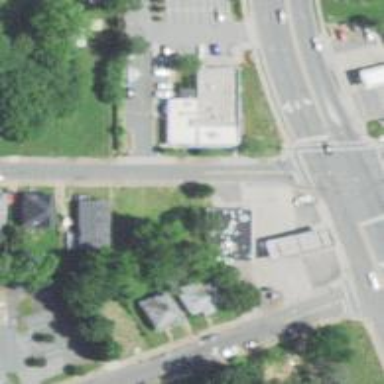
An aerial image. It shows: Convenience shop.